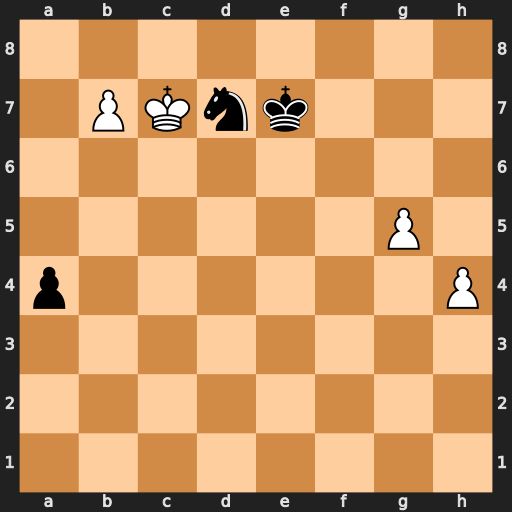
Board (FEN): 8/1PKnk3/8/6P1/p6P/8/8/8
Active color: w
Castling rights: -
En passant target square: -
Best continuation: g6 Nc5 g7